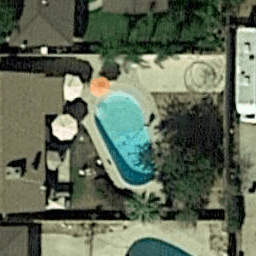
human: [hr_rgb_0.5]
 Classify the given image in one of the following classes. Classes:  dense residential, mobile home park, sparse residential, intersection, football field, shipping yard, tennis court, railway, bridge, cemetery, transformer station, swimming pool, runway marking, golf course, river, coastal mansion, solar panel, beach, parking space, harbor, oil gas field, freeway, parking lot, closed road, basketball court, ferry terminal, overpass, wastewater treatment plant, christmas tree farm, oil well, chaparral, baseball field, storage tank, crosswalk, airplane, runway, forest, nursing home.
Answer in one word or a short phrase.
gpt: swimming pool